Question: I'm getting crazy with the android views. I want a layout with a bar on top (A) and one bar one the bottom (C) of my app with 'height="wrap_content"'. The full remaining space in the middle (B) should be the content area with another Layout or 'TextView' or whatever. But i can't get this to work. I tried a lot with the layouts, but when i do 'android:layout_height="match_parent"' to B, C disappears. Any ideas? Thanks in advance
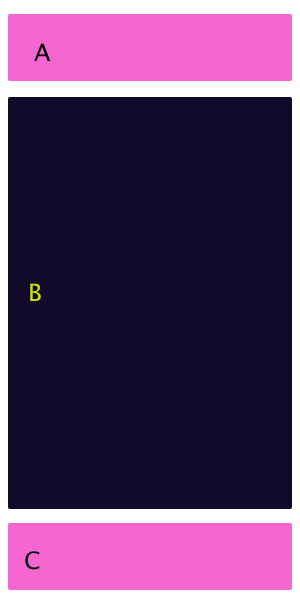
Answer: You can use android:layout_weight property to achieve that, but your parent container has to be a , in my example I'm using just LinearLayout as children of the parent view but you can use another type of View:
'''
<LinearLayout xmlns:android="http://schemas.android.com/apk/res/android"
android:id="@+id/container"
android:layout_width="match_parent"
android:layout_height="match_parent"
android:layout_weight="1"
android:orientation="vertical">
<LinearLayout
android:id="@+id/layout_a"
android:layout_width="match_parent"
android:layout_height="wrap_content">
</LinearLayout>
<LinearLayout
android:id="@+id/layout_b"
android:layout_width="match_parent"
android:layout_height="0dp"
android:layout_weight="1">
</LinearLayout>
<LinearLayout
android:id="@+id/layout_c"
android:layout_width="match_parent"
android:layout_height="wrap_content">
</LinearLayout>
</LinearLayout>
'''
If you're curious and wanna know how it works... here is the <URL>